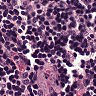
Metastatic tissue present: no